Field crop: tomato
Growth stage: 1
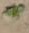
Species: solanum